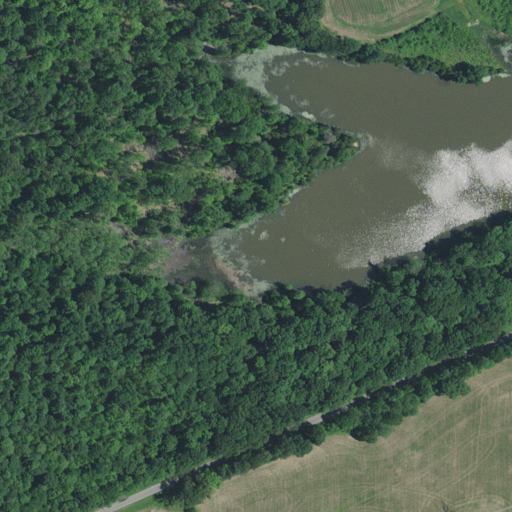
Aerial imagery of valley in Indiana named Shantaky Hollow containing deciduous forest, open water, cultivated crops, open development, mixed forest, evergreen forest, grassland, medium intensity development, and pasture